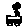
Label: triangle